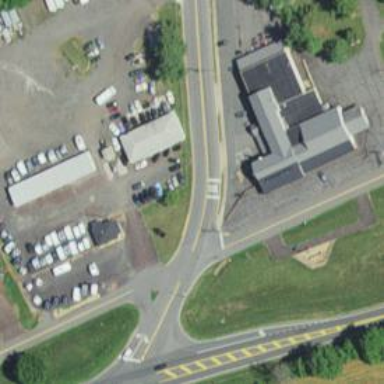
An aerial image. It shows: Stop road.